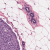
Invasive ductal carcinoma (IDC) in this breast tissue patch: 1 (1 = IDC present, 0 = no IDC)